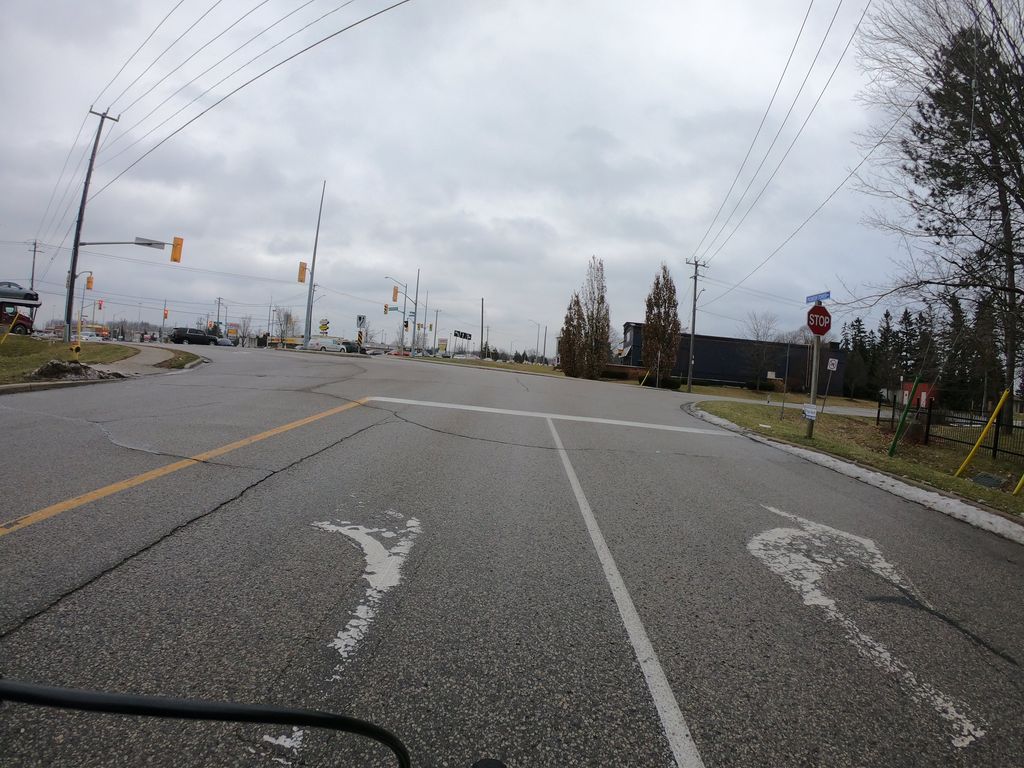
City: kitchener-waterloo